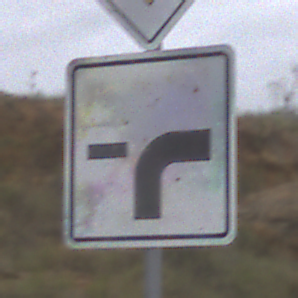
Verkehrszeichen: VerlaufVorfahrtsstrasse9
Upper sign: Vorfahrtsstrasse
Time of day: Midday
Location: Outdoor (Nature)
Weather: Overcast
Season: NotSpecified
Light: Natural